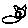
Label: cat